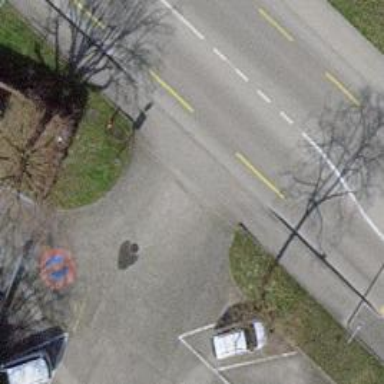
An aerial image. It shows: Parking aisle road with sidewalk alongside.